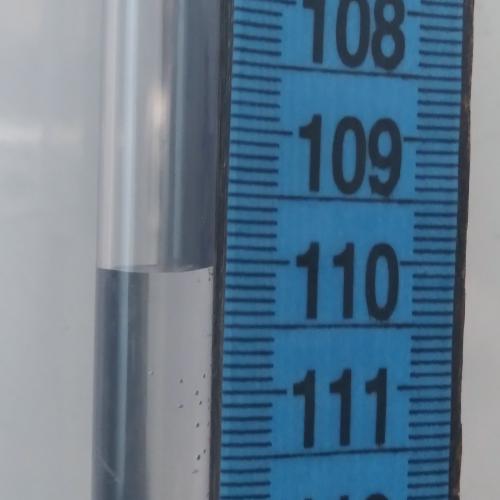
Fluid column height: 110.1 cm